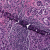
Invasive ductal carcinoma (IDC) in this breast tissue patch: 0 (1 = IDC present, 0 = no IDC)